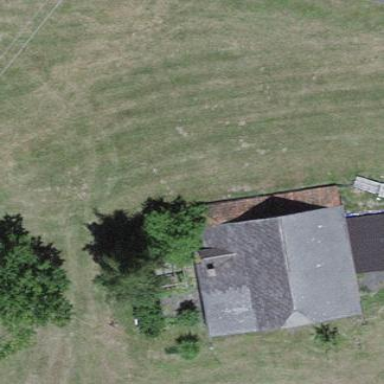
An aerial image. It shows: Farm building.